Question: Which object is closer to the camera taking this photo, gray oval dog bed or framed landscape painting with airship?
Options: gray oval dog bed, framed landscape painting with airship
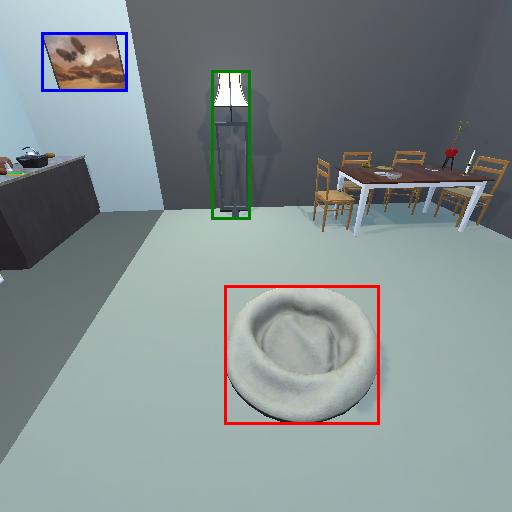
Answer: gray oval dog bed